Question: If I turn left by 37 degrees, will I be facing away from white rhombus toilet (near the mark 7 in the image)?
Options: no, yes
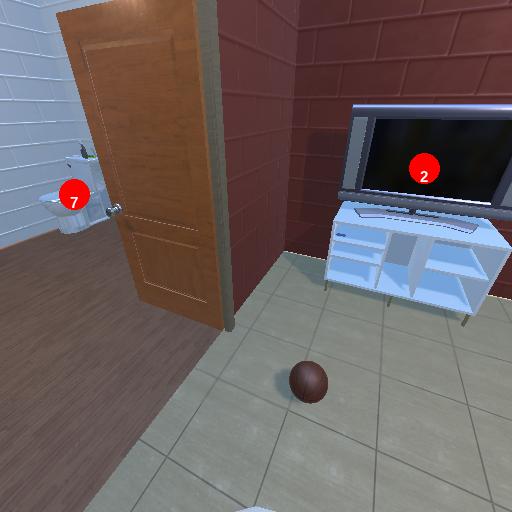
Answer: no